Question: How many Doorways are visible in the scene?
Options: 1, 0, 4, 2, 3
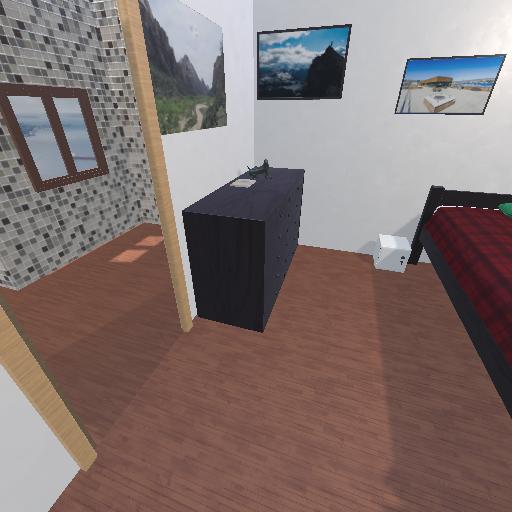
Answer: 1